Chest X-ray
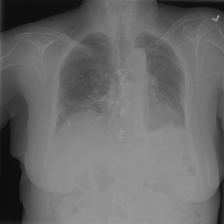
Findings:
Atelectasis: negative
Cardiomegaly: negative
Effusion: positive
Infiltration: negative
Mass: negative
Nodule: negative
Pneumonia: negative
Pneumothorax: negative
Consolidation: negative
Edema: negative
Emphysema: negative
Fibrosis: negative
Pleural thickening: negative
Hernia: negative